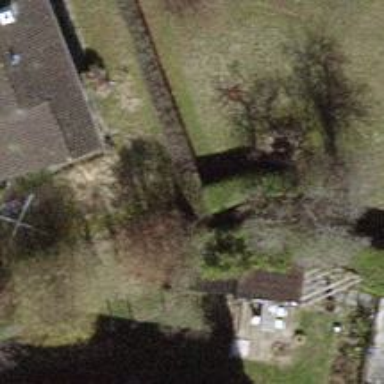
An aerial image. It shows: Hedge acting as barrier.